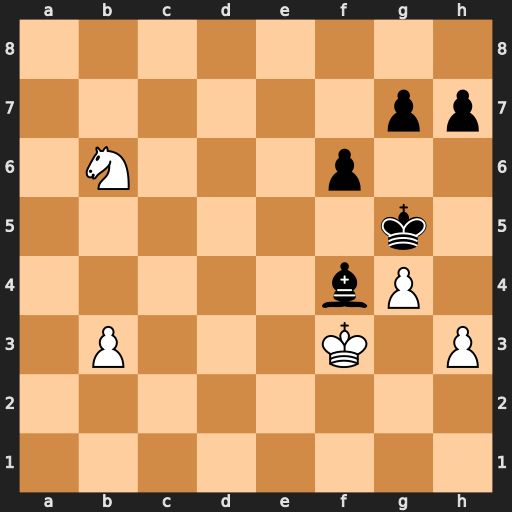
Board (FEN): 8/6pp/1N3p2/6k1/5bP1/1P3K1P/8/8
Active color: w
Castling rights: -
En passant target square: -
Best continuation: h4+ Kg6 Kxf4